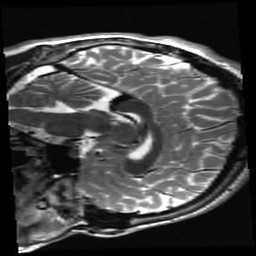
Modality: T2w
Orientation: sagittal
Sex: male
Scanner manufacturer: ge
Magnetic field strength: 3 T
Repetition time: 5 s
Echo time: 0.1015 s